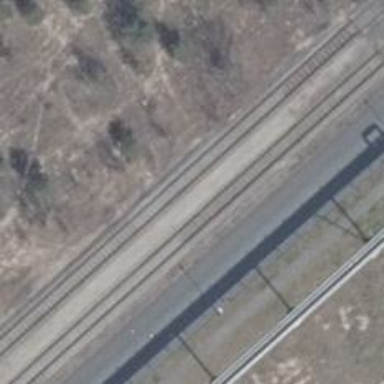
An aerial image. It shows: Railway track.